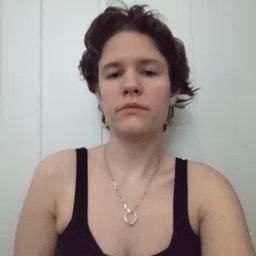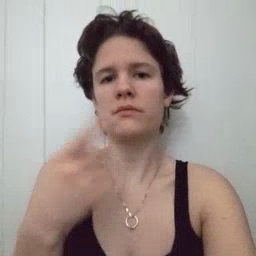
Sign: hesheit